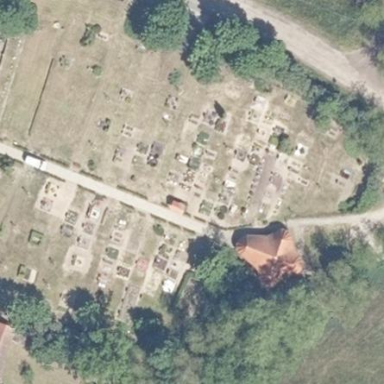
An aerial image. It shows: Cemetery.